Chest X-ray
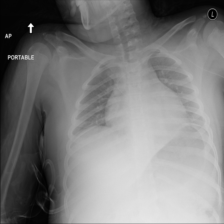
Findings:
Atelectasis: negative
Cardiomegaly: negative
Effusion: negative
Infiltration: negative
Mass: negative
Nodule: negative
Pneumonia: negative
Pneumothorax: negative
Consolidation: negative
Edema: negative
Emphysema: negative
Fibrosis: negative
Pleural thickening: negative
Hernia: negative